Interaction volume radius: 5 \u00c5
Interaction volume height: 10 \u00c5
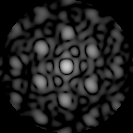
Disorder parameter: 0.4639